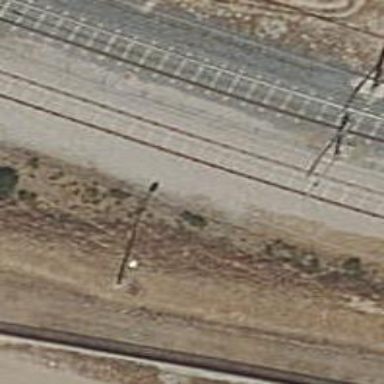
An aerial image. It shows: Yard with electrified contact lines.